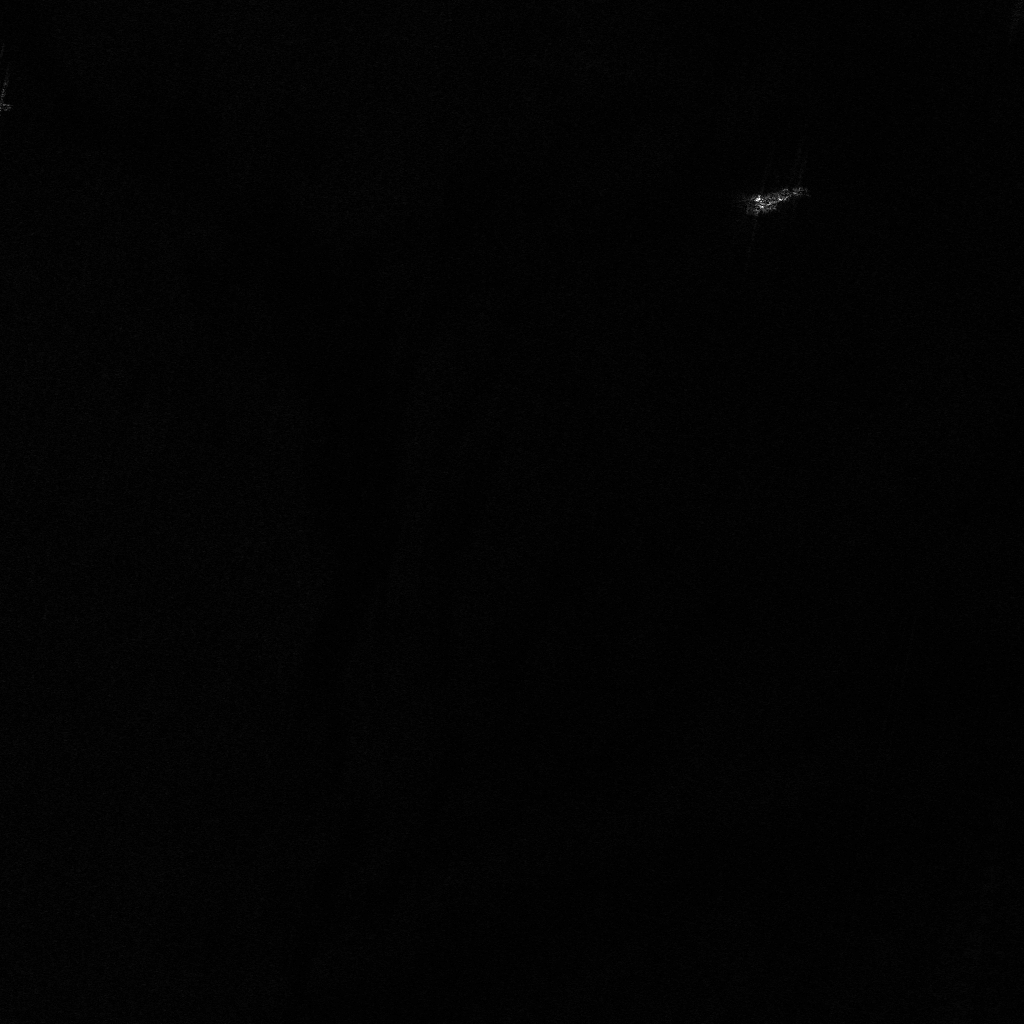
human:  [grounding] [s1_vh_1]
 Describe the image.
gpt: In the satellite image, there is  <ref>1 large container </ref> <box>[[74, 16, 77, 22, 77]]</box> located at top right.